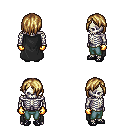
a pixel art fantasy rpg character, male body template, skeleton, black cape, teal pants, blonde bangs hairstyle, gold gloves, ghillies, four views (front, back, left, right), 2x2 character sprite sheet, small pixel art, hard edges, no anti-aliasing